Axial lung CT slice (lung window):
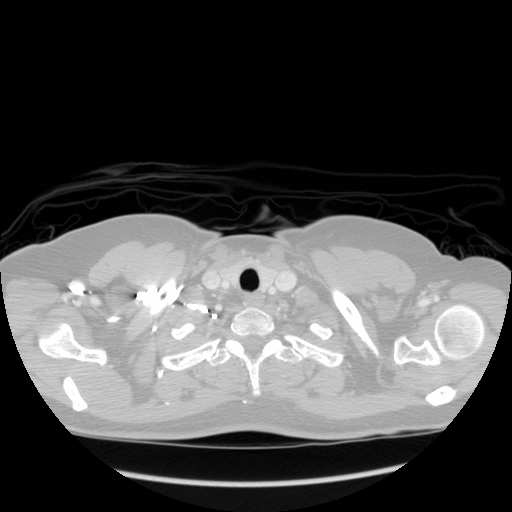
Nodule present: no